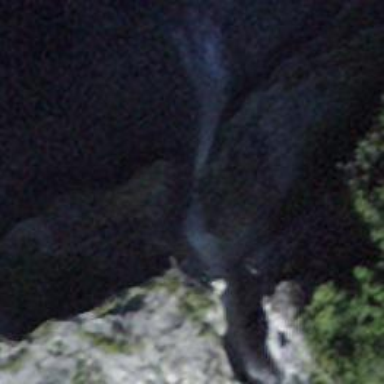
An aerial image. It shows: Beautiful waterfall in nature.